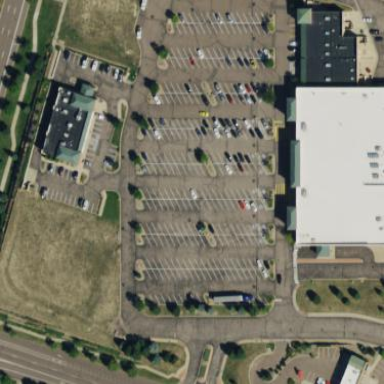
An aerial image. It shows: Retail area.